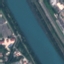
Land use / land cover class: River